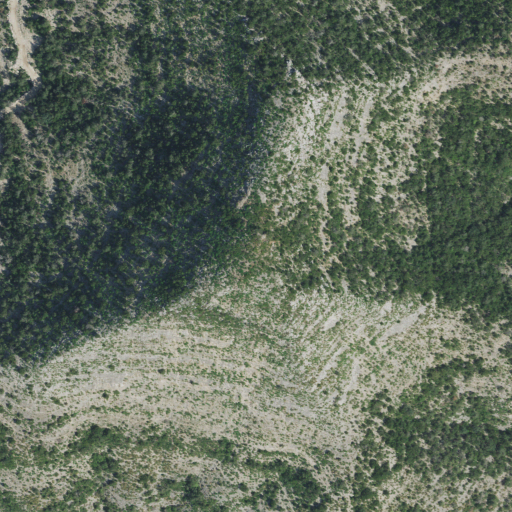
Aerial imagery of mountain in Texas named Boiling Mountain containing shrub, evergreen forest, deciduous forest, and grassland